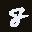
Label: 8